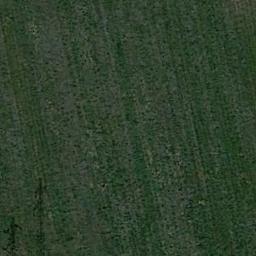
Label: meadow